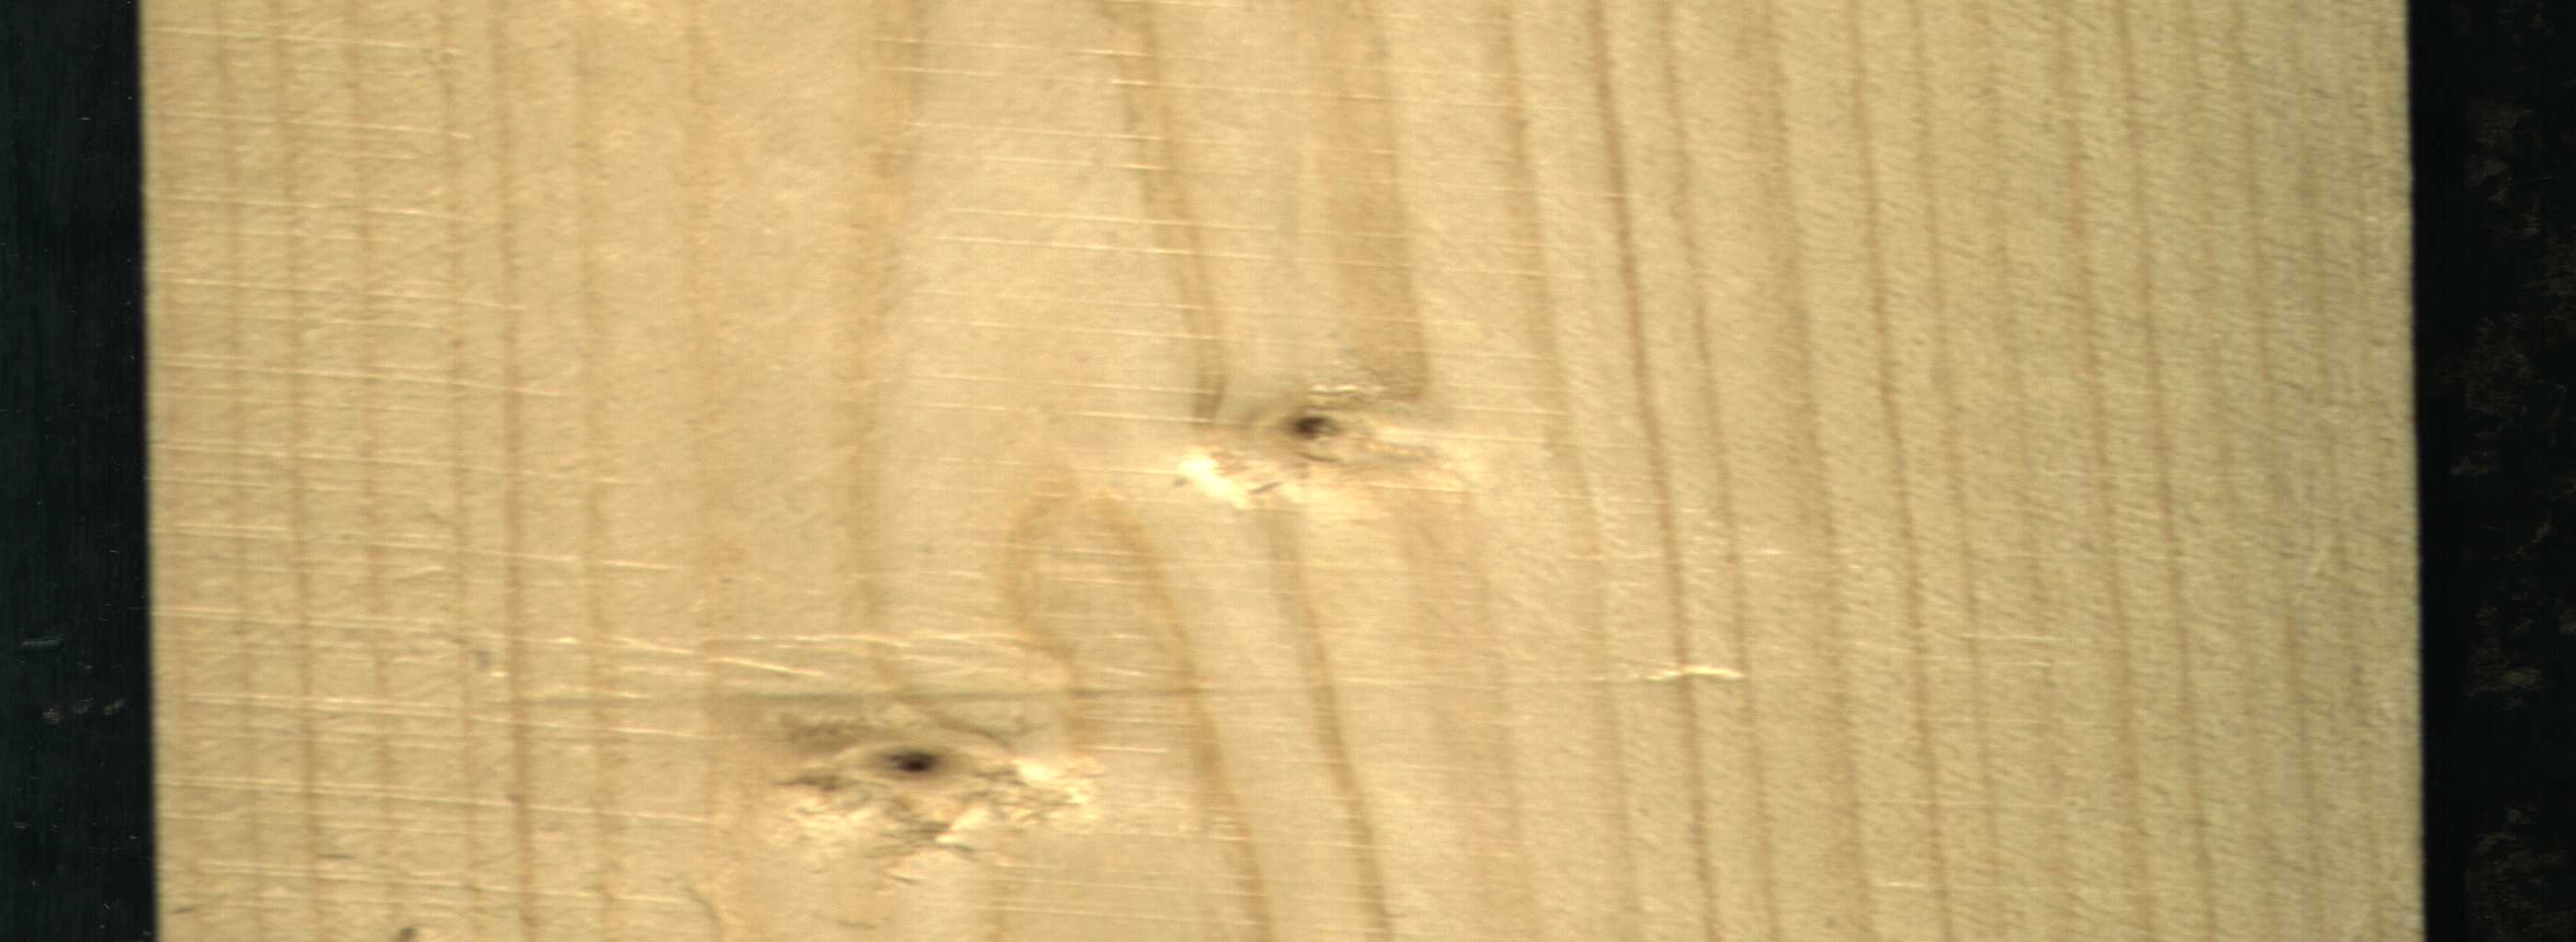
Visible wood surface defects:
Live_Knot
Live_Knot